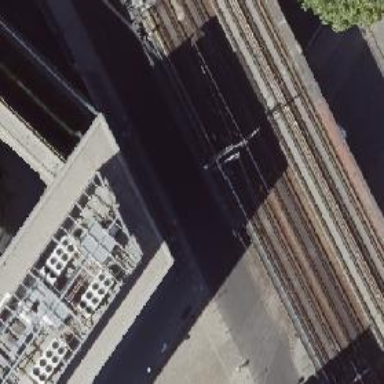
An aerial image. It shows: Railway signal.